Field crop: maize
Growth stage: 1
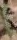
Species: atriplex